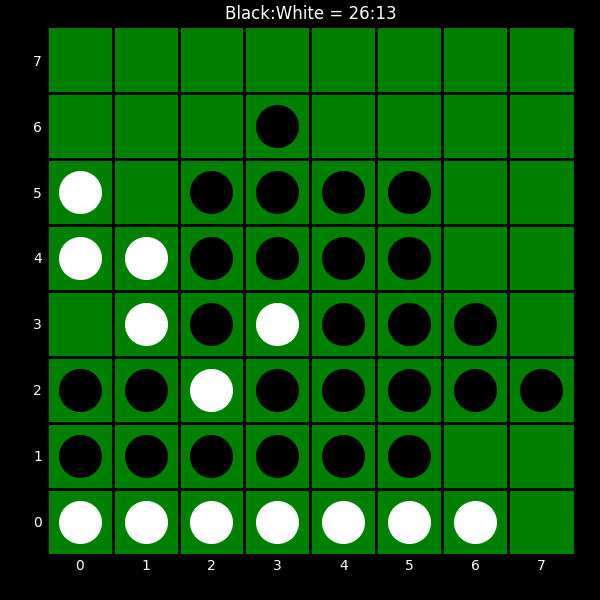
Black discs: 26
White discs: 13